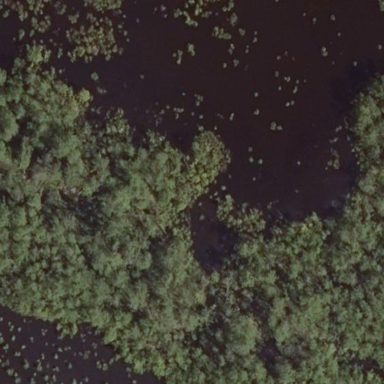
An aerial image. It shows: Bog wetland.